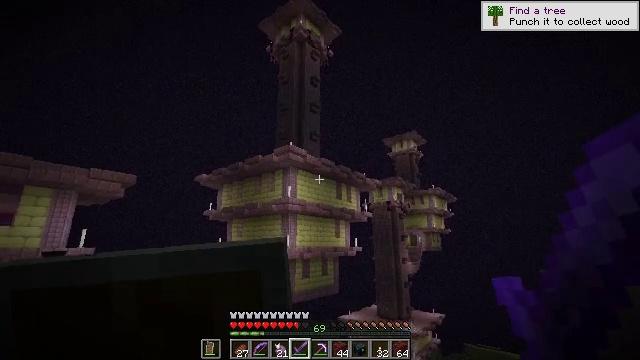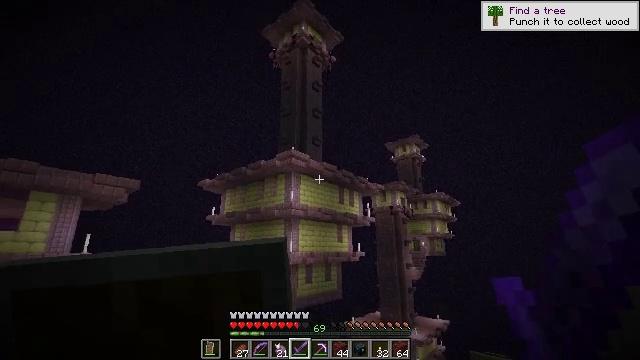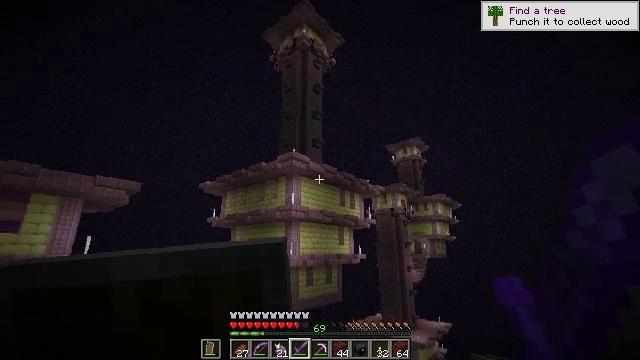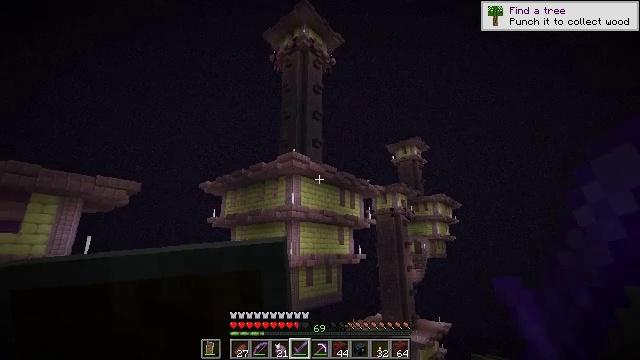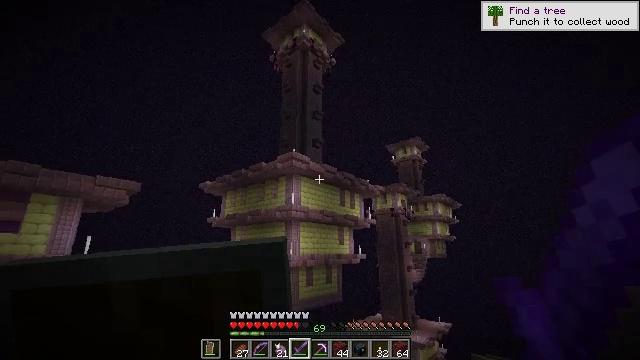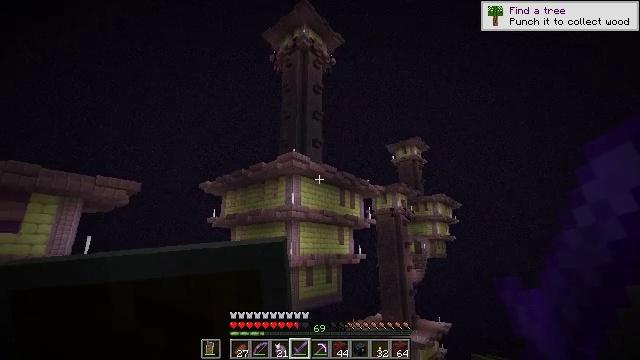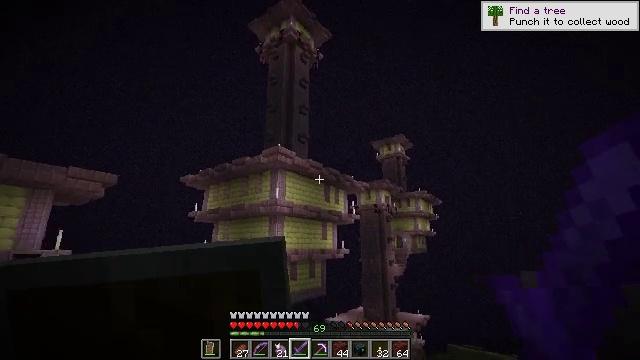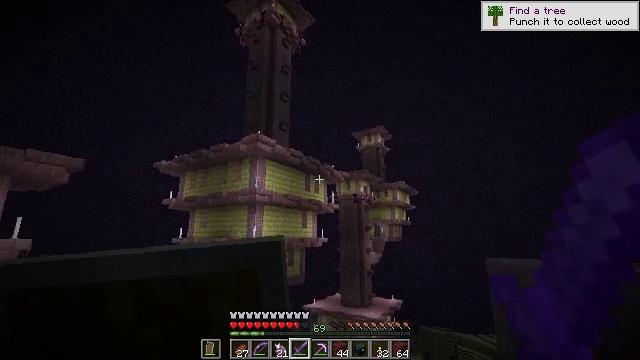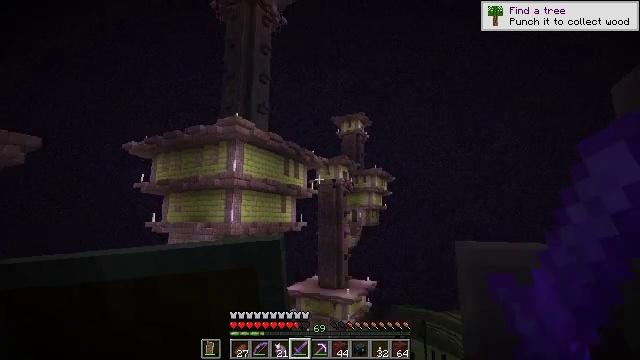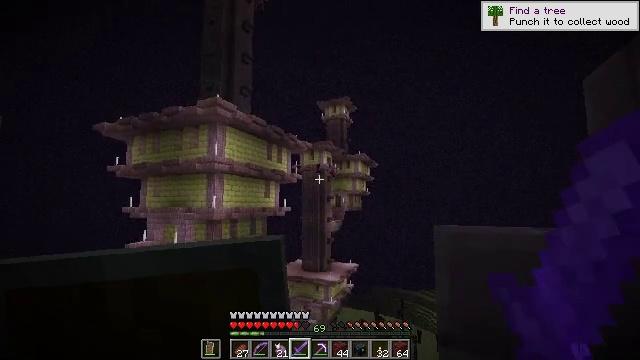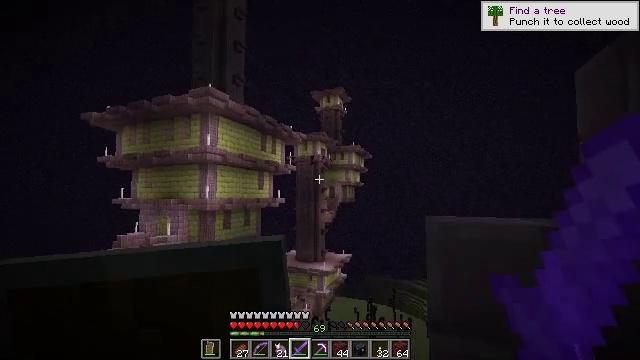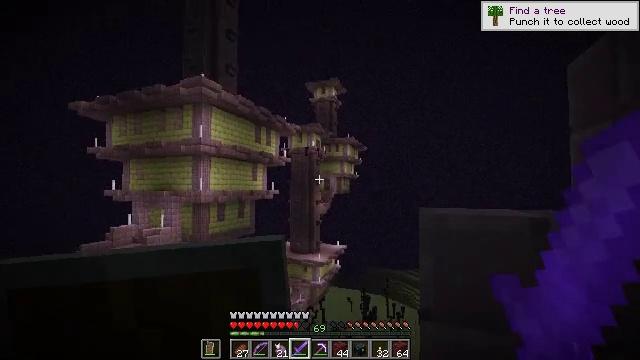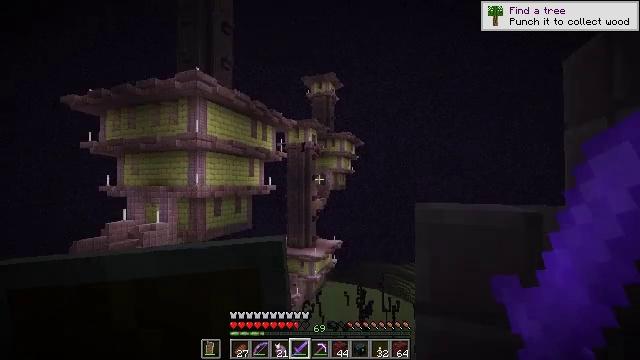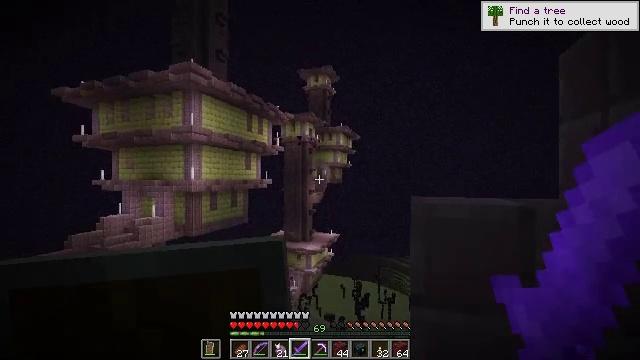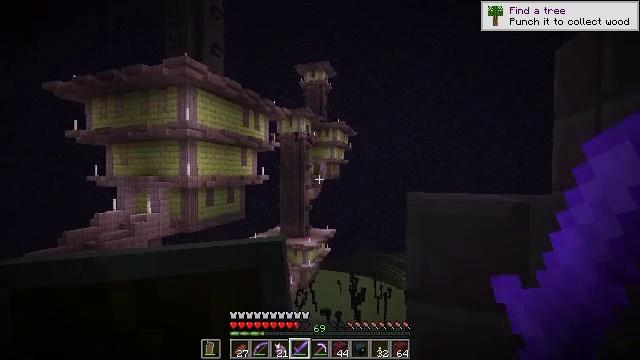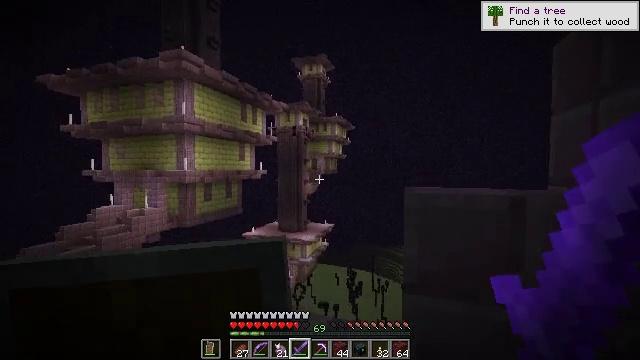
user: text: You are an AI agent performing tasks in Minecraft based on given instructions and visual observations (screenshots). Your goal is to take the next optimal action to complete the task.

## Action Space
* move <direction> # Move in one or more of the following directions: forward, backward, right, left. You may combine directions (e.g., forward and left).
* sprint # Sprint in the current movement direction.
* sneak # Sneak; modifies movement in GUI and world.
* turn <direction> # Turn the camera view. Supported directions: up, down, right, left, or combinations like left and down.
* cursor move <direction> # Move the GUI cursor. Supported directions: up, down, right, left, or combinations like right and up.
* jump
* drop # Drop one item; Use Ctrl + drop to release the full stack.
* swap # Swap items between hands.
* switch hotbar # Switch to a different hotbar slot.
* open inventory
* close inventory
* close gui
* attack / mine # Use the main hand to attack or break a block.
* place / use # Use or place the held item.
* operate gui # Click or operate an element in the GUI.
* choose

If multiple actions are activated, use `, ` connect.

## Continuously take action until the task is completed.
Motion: motion action
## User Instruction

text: Defeat an enderman.
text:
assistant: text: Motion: turn up
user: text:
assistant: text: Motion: no_op
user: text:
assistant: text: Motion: no_op
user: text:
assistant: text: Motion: no_op
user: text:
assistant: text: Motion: no_op
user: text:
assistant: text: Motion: turn right and down
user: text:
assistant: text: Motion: turn right and down
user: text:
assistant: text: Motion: turn right and down
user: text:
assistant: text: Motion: turn right and down
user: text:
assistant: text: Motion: turn right and down
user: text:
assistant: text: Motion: turn right and down
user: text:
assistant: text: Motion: turn down
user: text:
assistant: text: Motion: turn down
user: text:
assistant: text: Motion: no_op
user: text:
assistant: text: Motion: turn down
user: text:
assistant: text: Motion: turn right and down
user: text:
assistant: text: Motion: turn right and down
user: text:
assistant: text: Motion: turn right and down
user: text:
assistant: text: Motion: turn right and down
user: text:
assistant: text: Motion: no_op
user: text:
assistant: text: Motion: turn left and down
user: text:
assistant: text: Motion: turn left and down
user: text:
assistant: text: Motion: turn left and down
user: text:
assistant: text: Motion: turn left and down
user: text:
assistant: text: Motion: turn left and down
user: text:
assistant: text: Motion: no_op
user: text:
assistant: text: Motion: no_op
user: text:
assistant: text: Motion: move forward
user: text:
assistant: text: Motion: move forward
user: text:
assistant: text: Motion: move forward